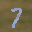
Label: 7